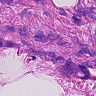
Metastatic tissue present: yes